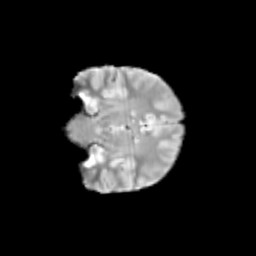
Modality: T2w
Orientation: coronal
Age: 11
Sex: female
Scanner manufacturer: siemens
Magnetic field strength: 3 T
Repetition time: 3.8 s
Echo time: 0.07 s